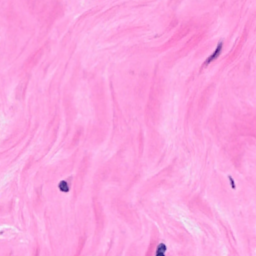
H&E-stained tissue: Breast